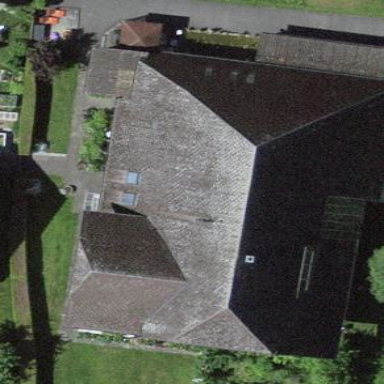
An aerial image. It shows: Farm building.